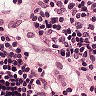
Metastatic tissue present: no